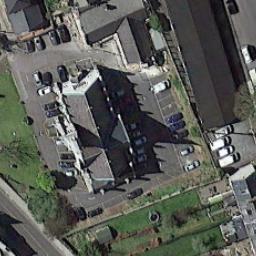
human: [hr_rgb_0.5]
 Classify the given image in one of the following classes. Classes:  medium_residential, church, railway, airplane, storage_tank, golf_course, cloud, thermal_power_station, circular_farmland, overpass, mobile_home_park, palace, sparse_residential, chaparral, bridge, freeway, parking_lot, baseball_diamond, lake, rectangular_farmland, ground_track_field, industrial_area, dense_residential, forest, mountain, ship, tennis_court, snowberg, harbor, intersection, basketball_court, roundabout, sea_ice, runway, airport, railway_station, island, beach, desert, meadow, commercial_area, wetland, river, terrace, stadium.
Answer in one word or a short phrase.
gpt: church